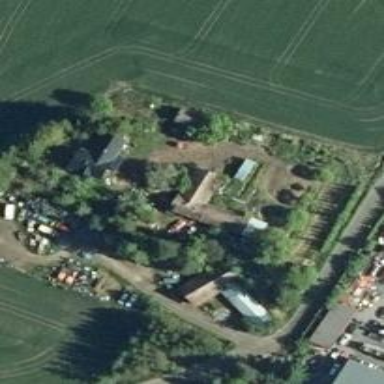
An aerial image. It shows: Farm.